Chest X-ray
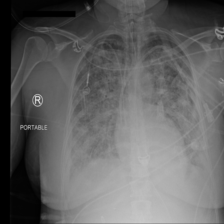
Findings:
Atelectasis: negative
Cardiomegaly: negative
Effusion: positive
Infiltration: positive
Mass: negative
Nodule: negative
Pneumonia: positive
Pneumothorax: negative
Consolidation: negative
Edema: positive
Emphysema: negative
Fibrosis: negative
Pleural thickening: negative
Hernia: negative